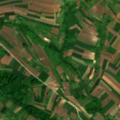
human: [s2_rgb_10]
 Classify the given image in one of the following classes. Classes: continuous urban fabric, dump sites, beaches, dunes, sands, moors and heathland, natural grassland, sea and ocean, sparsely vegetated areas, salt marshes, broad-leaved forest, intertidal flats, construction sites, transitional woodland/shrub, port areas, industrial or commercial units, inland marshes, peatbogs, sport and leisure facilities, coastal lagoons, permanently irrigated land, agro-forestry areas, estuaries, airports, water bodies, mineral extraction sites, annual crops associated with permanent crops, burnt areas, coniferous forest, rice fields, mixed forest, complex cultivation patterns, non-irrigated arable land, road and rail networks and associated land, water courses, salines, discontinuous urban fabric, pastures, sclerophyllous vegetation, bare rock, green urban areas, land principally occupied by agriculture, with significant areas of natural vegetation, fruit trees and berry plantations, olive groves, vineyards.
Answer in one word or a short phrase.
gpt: non-irrigated arable land, complex cultivation patterns, land principally occupied by agriculture, with significant areas of natural vegetation